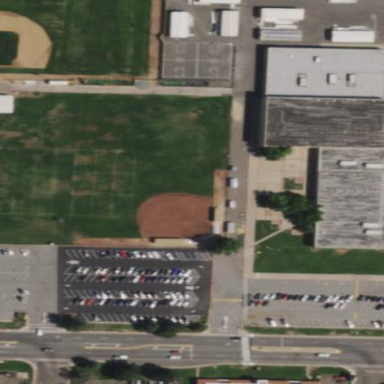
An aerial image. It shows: Baseball pitch for leisure land activities.